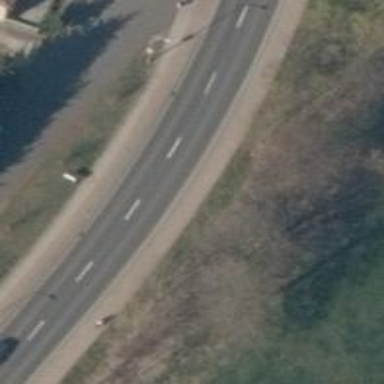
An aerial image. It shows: Secondary road with asphalt surface and cycle track.